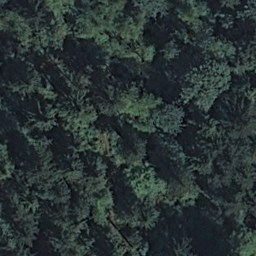
Label: forest